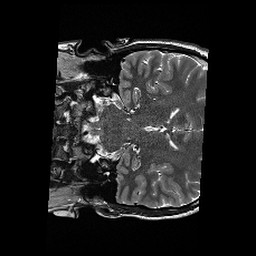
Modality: T2w
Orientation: coronal
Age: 29
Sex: male
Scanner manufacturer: siemens
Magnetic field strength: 3 T
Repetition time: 6.1 s
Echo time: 0.104 s